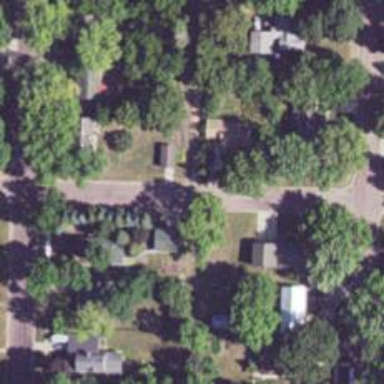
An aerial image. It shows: Alley classified as service road.